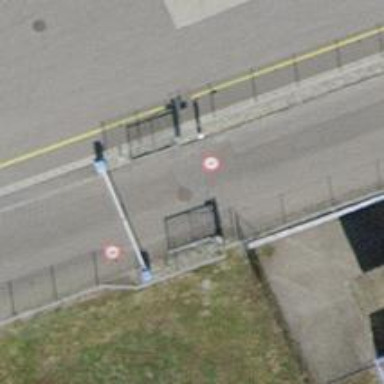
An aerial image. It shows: Gate.